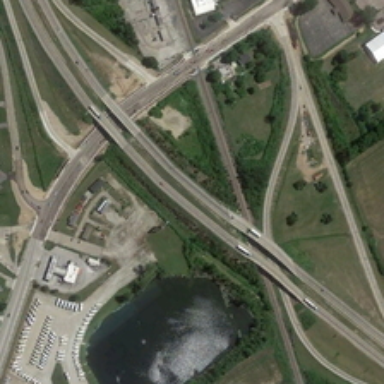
The ease of the road is surrounded by land .